Question: I just discovered that it's possible to obtain a similar behaviour by using the standard library "curses". There are some demonstrations about how it works here and there, for example on YouTube: <URL>
It's a strange and silly question I know, but I'm curious because I don't know that much about python and how it works.
From the terminal or when you use IDLE, is there any way to print a string at a certain screen position?
I'll try to explain this better: Do you remember the old days when you used to make small programs in Basic, maybe on a Commodore 64, Apple II or ZX Spectrum?
During that days if you wanted to print a string at a certain position you used to write something like this:
10 LOCATE 30, 40 : PRINT "hello world"
I'm just curious to know if there's any way to tell python to print a string at a certain position, and if there's a way to know how many columns and how many rows can be actually displayed inside the IDLE window.
I've also made a mockup draw, to explain this concept.

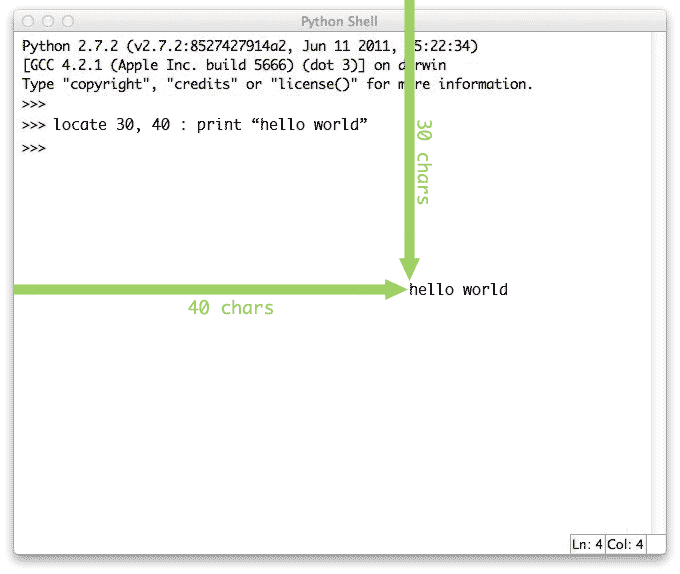
Answer: I don't know if this works on IDLE, but it does in any normal terminal:
'''
import sys
def print_there(x, y, text):
sys.stdout.write("7[%d;%df%s8" % (x, y, text))
sys.stdout.flush()
'''
This uses <URL>